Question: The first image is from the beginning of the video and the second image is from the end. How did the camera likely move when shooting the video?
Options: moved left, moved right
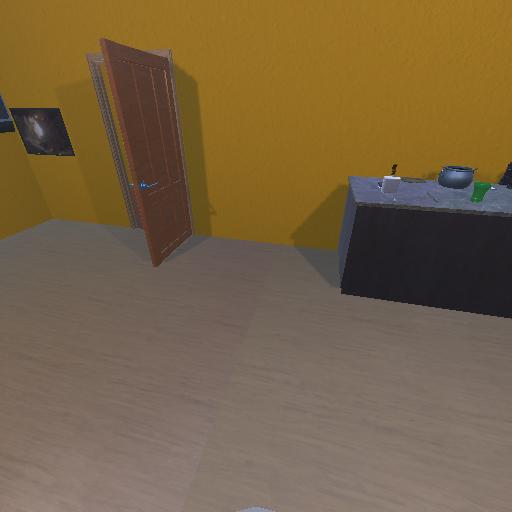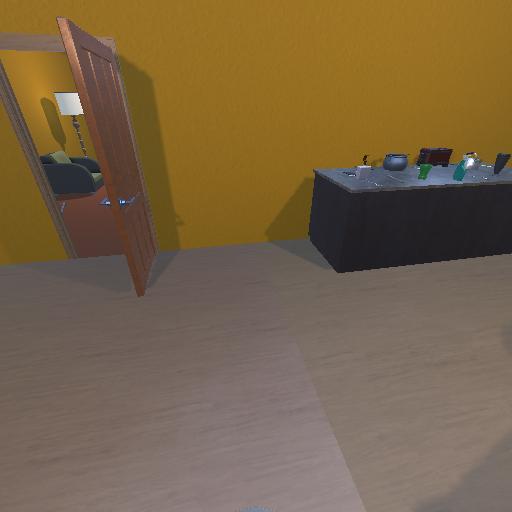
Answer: moved left